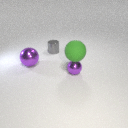
large green rubber sphere above small purple metal sphere